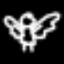
Label: angel